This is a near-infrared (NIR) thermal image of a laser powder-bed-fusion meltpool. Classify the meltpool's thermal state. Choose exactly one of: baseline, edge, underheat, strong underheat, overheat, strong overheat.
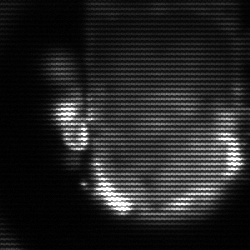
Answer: baseline